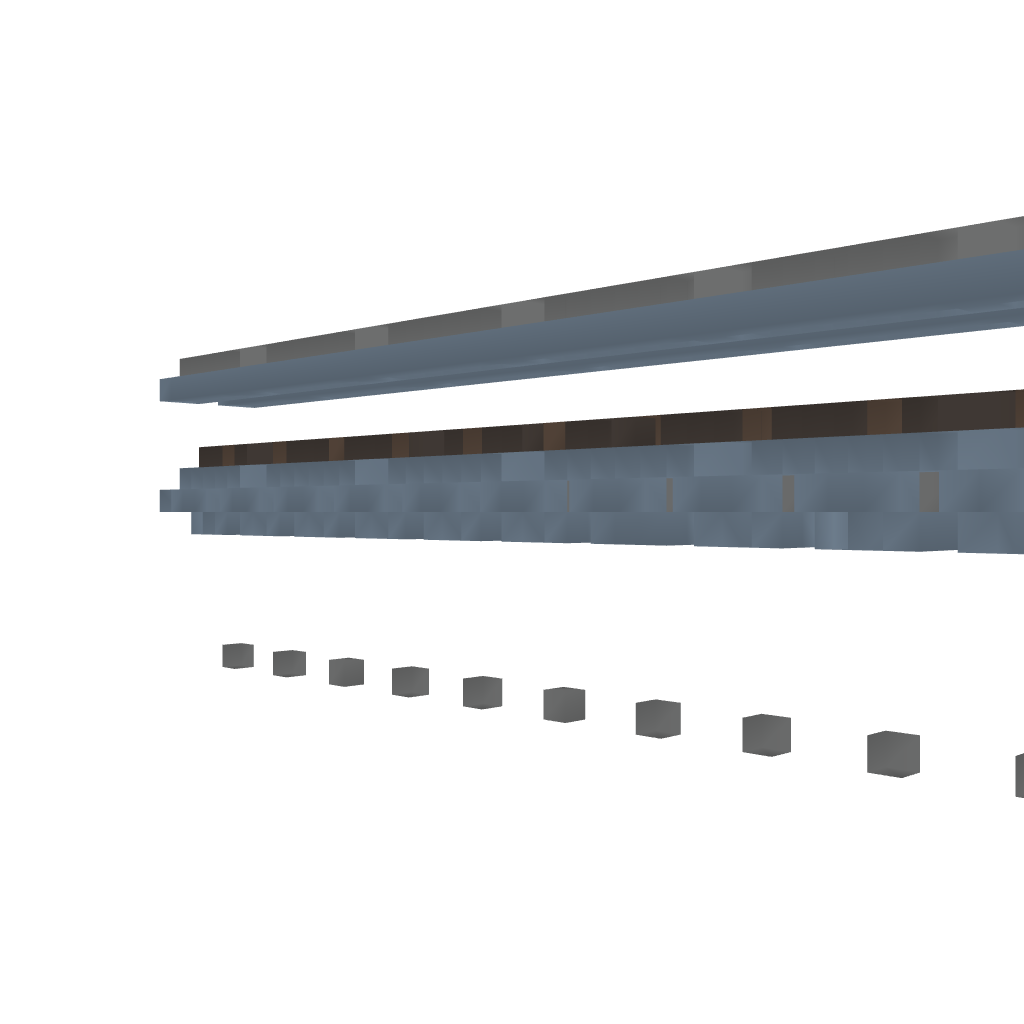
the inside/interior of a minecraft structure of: Advanced Minecart Bridge #1 Straight Rail